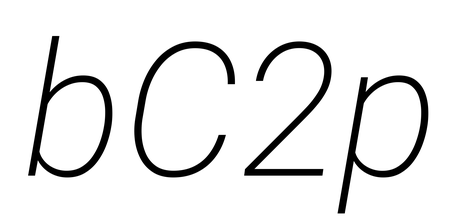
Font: Roboto-Italic_ExtraLight_Italic